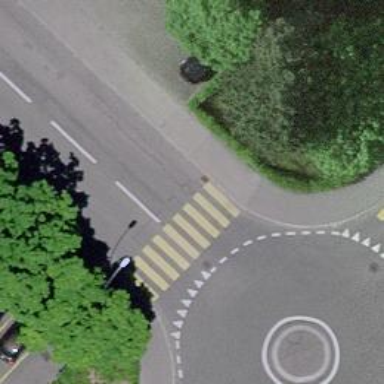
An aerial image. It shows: Kerb barrier.